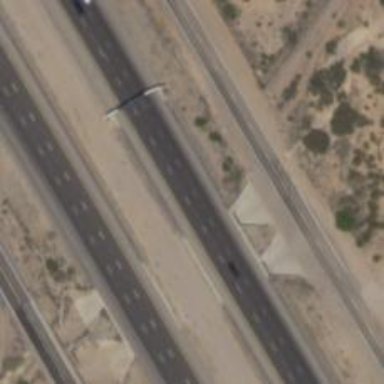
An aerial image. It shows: Motorway bridge.